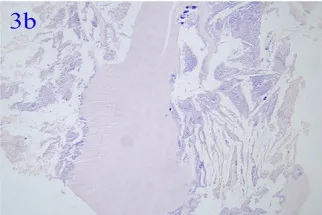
(b) Hydatid infection.
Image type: pathology (immunostaining)